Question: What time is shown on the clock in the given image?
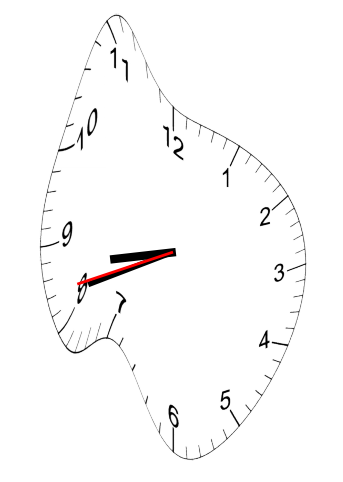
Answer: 08:41:42